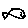
Label: fish